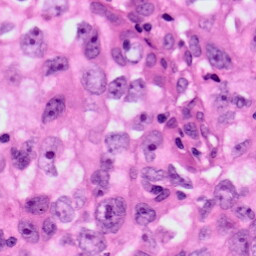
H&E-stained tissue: Lung